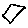
Label: hexagon